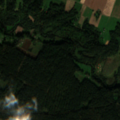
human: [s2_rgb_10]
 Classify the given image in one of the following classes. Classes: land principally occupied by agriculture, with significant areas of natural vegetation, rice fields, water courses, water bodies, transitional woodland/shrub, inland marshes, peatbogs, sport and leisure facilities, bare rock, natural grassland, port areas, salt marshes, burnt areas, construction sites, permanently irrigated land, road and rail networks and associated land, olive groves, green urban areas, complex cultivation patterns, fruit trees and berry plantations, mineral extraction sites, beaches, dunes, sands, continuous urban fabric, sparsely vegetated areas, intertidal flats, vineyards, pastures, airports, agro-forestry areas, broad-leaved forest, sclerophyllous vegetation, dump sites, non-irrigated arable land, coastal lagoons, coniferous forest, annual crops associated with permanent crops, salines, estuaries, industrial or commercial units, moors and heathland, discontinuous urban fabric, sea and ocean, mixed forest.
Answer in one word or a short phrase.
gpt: non-irrigated arable land, pastures, complex cultivation patterns, land principally occupied by agriculture, with significant areas of natural vegetation, broad-leaved forest, coniferous forest, mixed forest